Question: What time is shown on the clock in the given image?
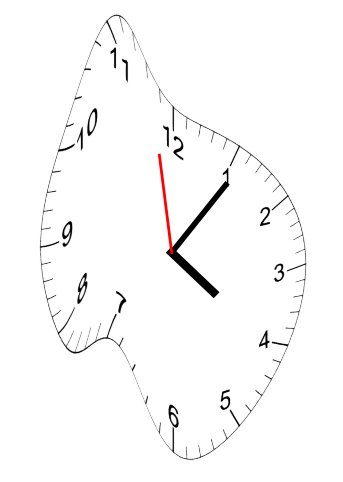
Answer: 04:05:58